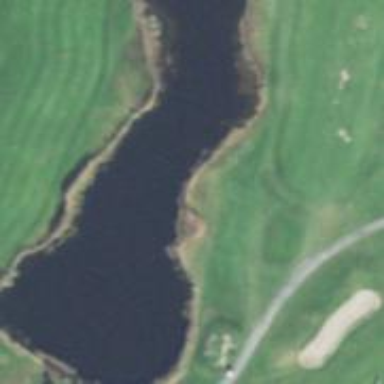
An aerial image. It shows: Rough area on grassy golf course.